Question: DB is set up as such:

'''
include 'php/DbConnect.php';
$sql = $mysqli->query(
"SELECT t.*, v.*
FROM task t
INNER JOIN vocabtask vt ON (t.id = vt.taskid)
INNER JOIN vocab v ON (v.id = vt.vocabid)
WHERE vt.taskid = 1");
$wordsArray = array();
while ($row = $sql->fetch_assoc()) {
// echo "<br> " . $row['taskname'] . ": ". $row['chinese'] . " : " . $row['english'];
$wordsArray['chinese']['english'] = $row['chinese'];
echo $wordsArray['chinese']['english'];
}
mysqli_close($mysqli);
'''
Output: 'Ni Ta Wo'
Desired output: 'Ni: You' 'Ta: Him' 'Wo: I'
I want the Chinese word (key) and associated English translation (value) loaded into wordsArray, but don't know the correct syntax to load and to access.
Thanks
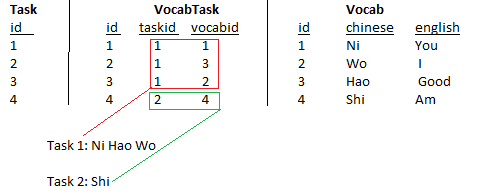
Answer: Perhaps you want this? It maps one direction, Chinese to English, but there's not a really great way to do bidirection mapping as far as I know. (Typically I use two mappings to do that.) edit: It seems this is the direction you want, based on your edit.
'''
$wordsArray = array();
while ($row = $sql->fetch_assoc()) {
$wordsArray[$row['chinese']] = $row['english'];
}
mysqli_close($mysqli);
var_dump($wordArray);
'''